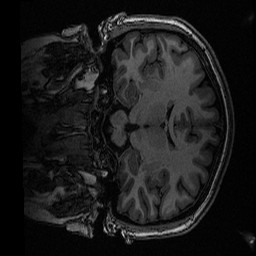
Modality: T1w
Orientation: coronal
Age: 14
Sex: female
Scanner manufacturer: ge
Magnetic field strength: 3 T
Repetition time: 0.0077 s
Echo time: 0.003436 s